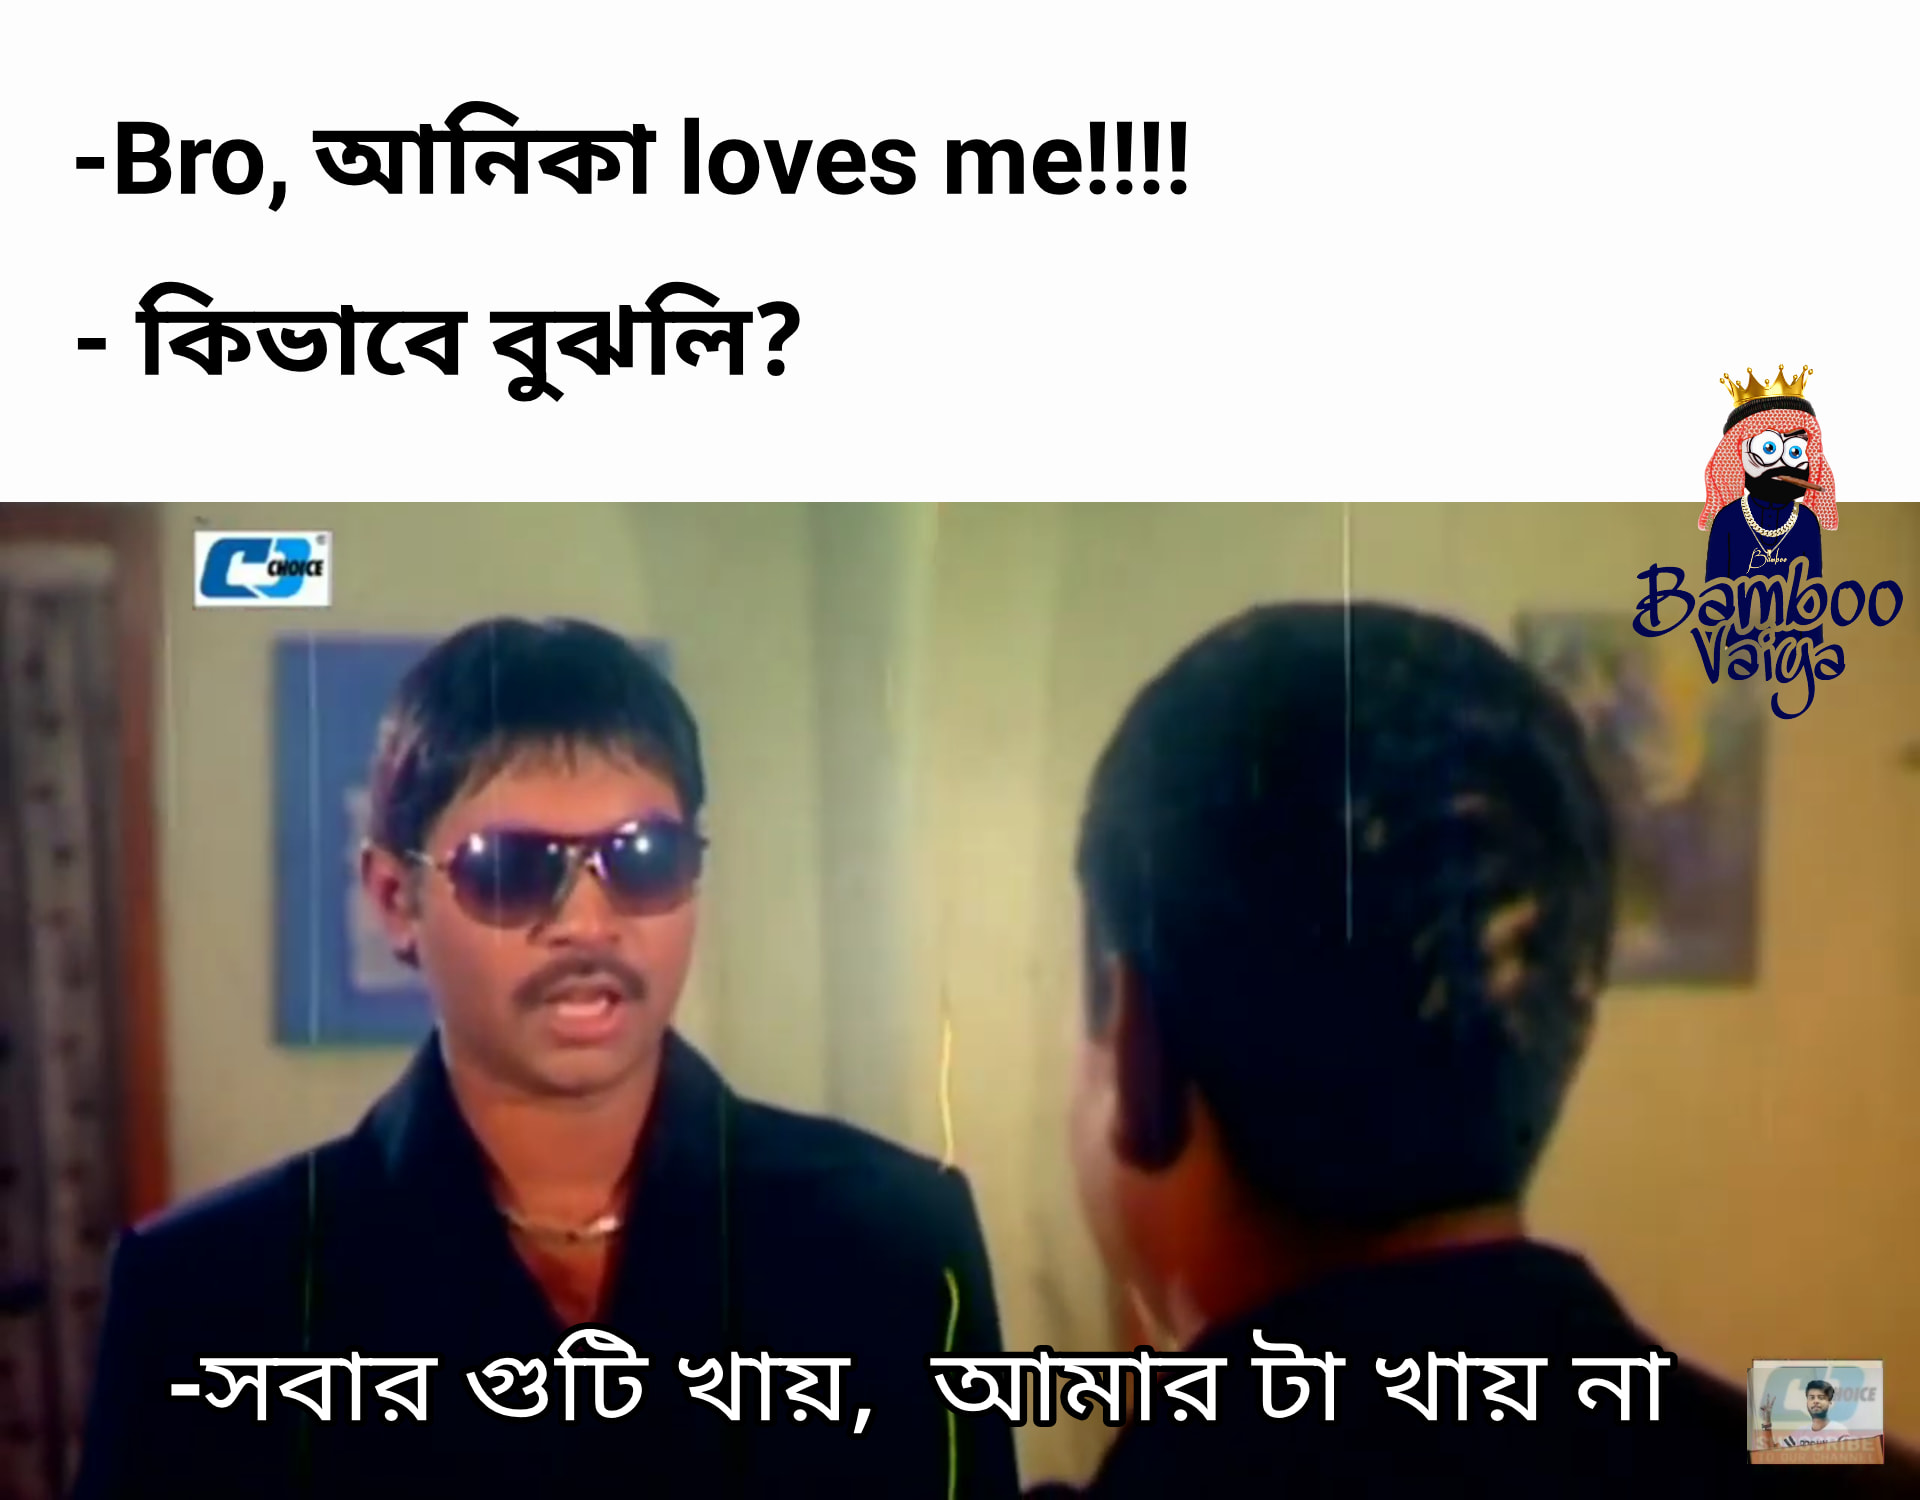
Caption: -Bro, আনিকা loves me !!!!  -কিভাবে বুঝলি ?     -সবার গুটি খায় , আমার টা খায় না
Label: non-hate